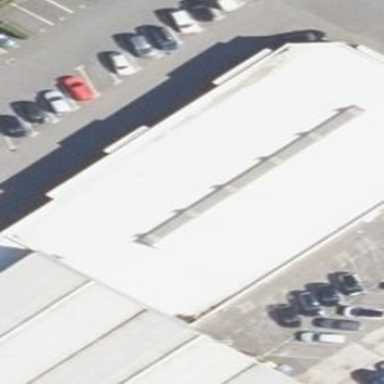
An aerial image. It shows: Commercial building.